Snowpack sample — Loveland Pass, Silver Plume, Colorado, USA (2/11/26, 12:00 PM MST)
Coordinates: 39.663, -105.886
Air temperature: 35 °F
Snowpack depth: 82 cm
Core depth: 30 cm
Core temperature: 28.4 °F
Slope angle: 13°, slope face: 12°
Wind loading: high
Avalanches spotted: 1
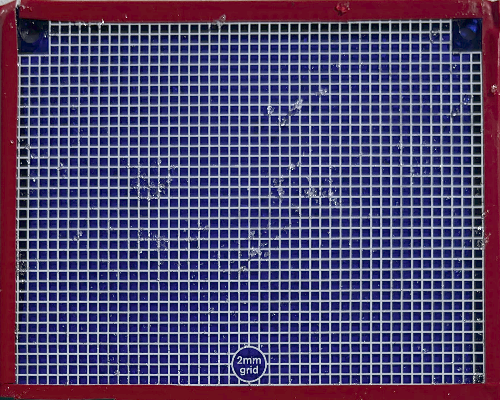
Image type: profile
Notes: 1 small avalanche spotted on the north side of the bowl, lots of wind loading